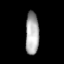
Tissue: lung
Cell type: Myeloid cells
Senescence score: 0.5854
Nuclear area (px): 560
Mean DAPI intensity: 170.88